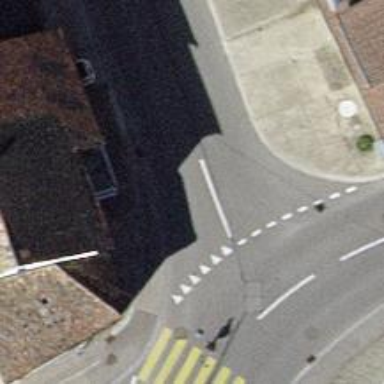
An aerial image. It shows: Road with "give way" sign.